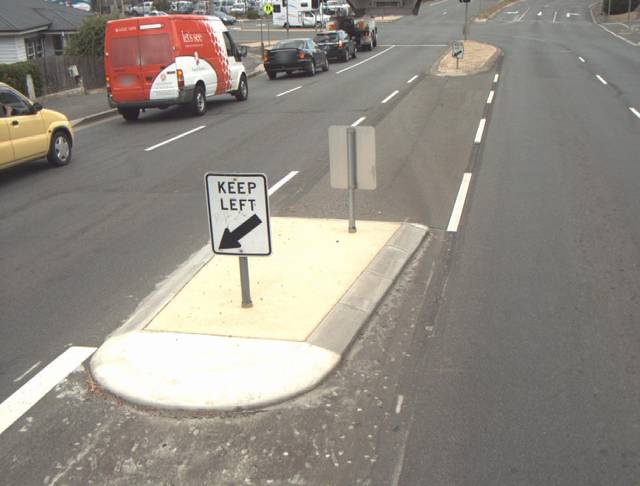
Region: Australia
Coordinates: -41.409, 147.132